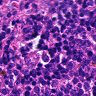
Metastatic tissue present: no